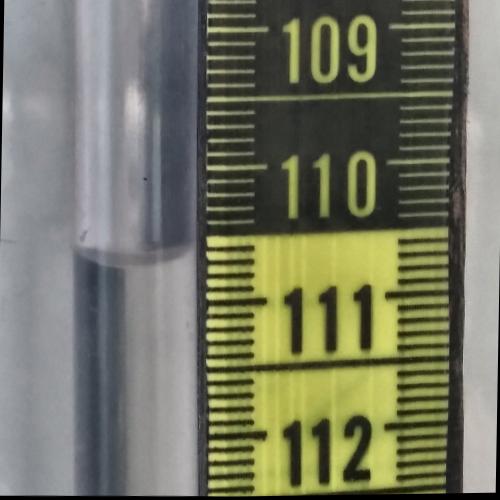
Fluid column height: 110.7 cm